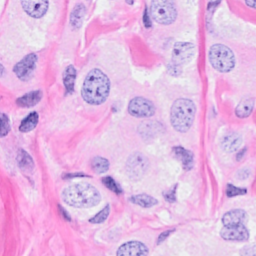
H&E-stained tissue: Breast